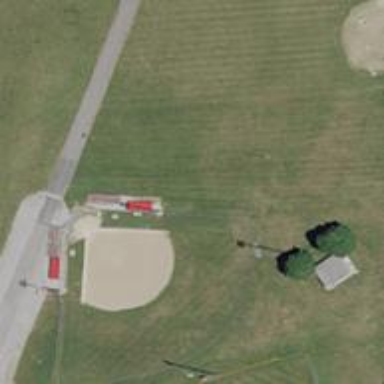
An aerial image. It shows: Grass pitch used for baseball.